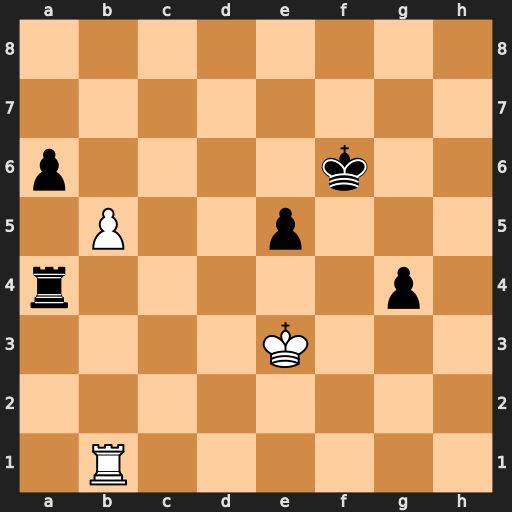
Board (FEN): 8/8/p4k2/1P2p3/r5p1/4K3/8/1R6
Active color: w
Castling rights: -
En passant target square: -
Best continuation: b6 Rd4 b7